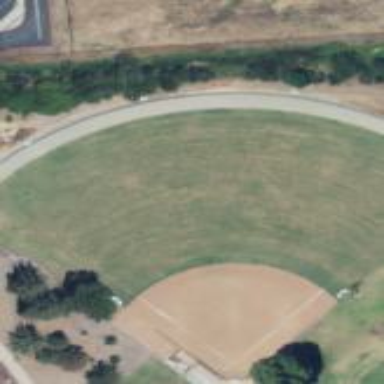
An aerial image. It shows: Baseball pitch for leisure land activities.